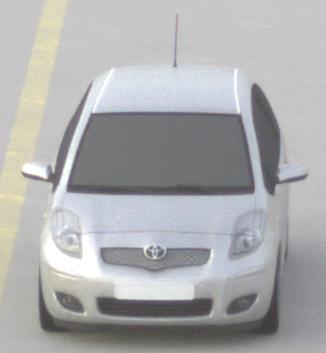
Make: Toyota
Model: Yaris 1.0
Detailed model: Yaris (XP13)
Model produced from: 2011/10
Model produced until: 2014/08
Doors: 3
Color: white
Road condition: dry road
Daytime: sunrise or sunset
Contrast: low contrast